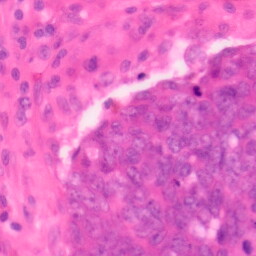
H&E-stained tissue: Colon